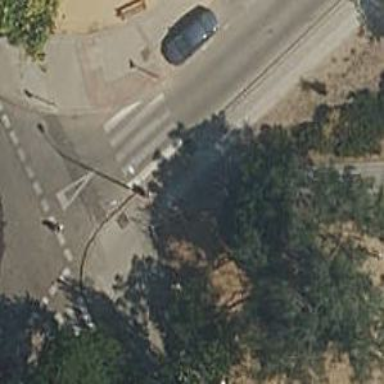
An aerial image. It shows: Pedestrian road.